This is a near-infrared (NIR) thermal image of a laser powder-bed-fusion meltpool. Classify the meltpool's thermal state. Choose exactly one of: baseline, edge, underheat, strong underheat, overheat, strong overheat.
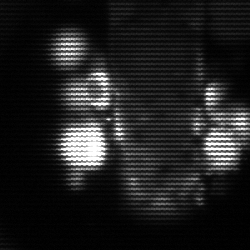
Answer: strong underheat